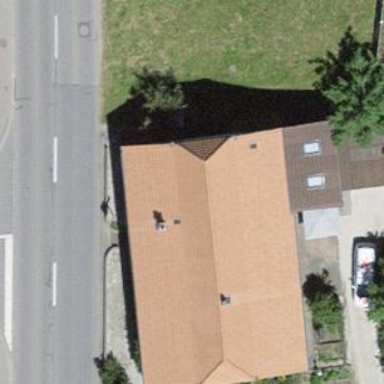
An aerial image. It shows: Residential building with half-hipped roof shape.